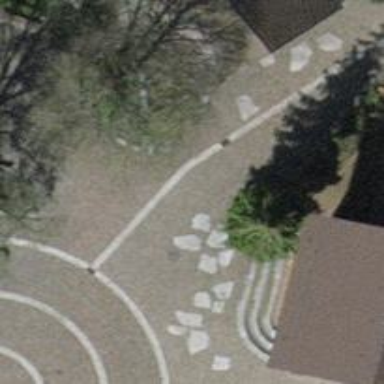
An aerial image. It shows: Footway made of paving stones.